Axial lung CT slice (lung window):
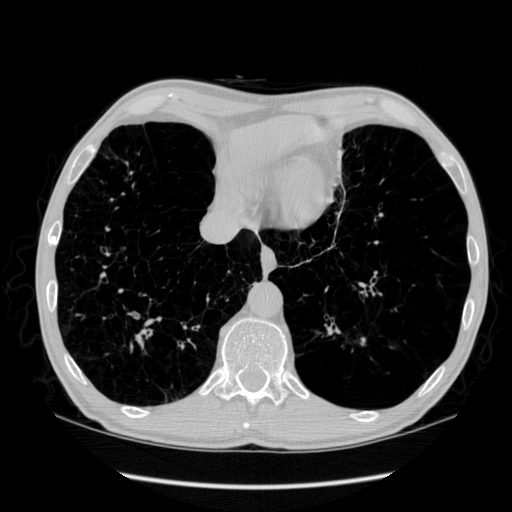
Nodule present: no